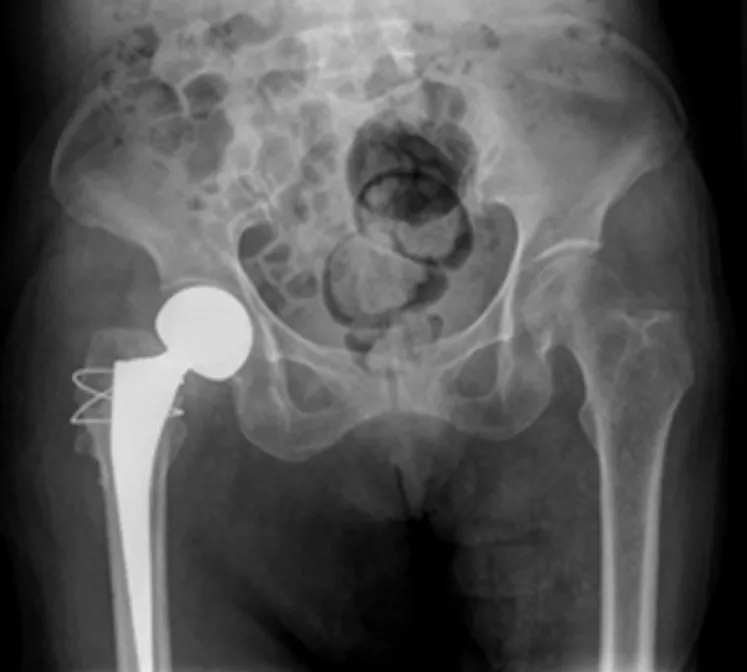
Postoperative radiograph demonstrating the revision hip hemiarthroplasty.
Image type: radiology (x_ray)